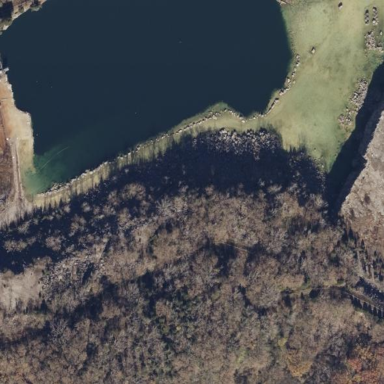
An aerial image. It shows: Lake with designated swimming area on the shore.